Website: crate-barrel
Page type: payment
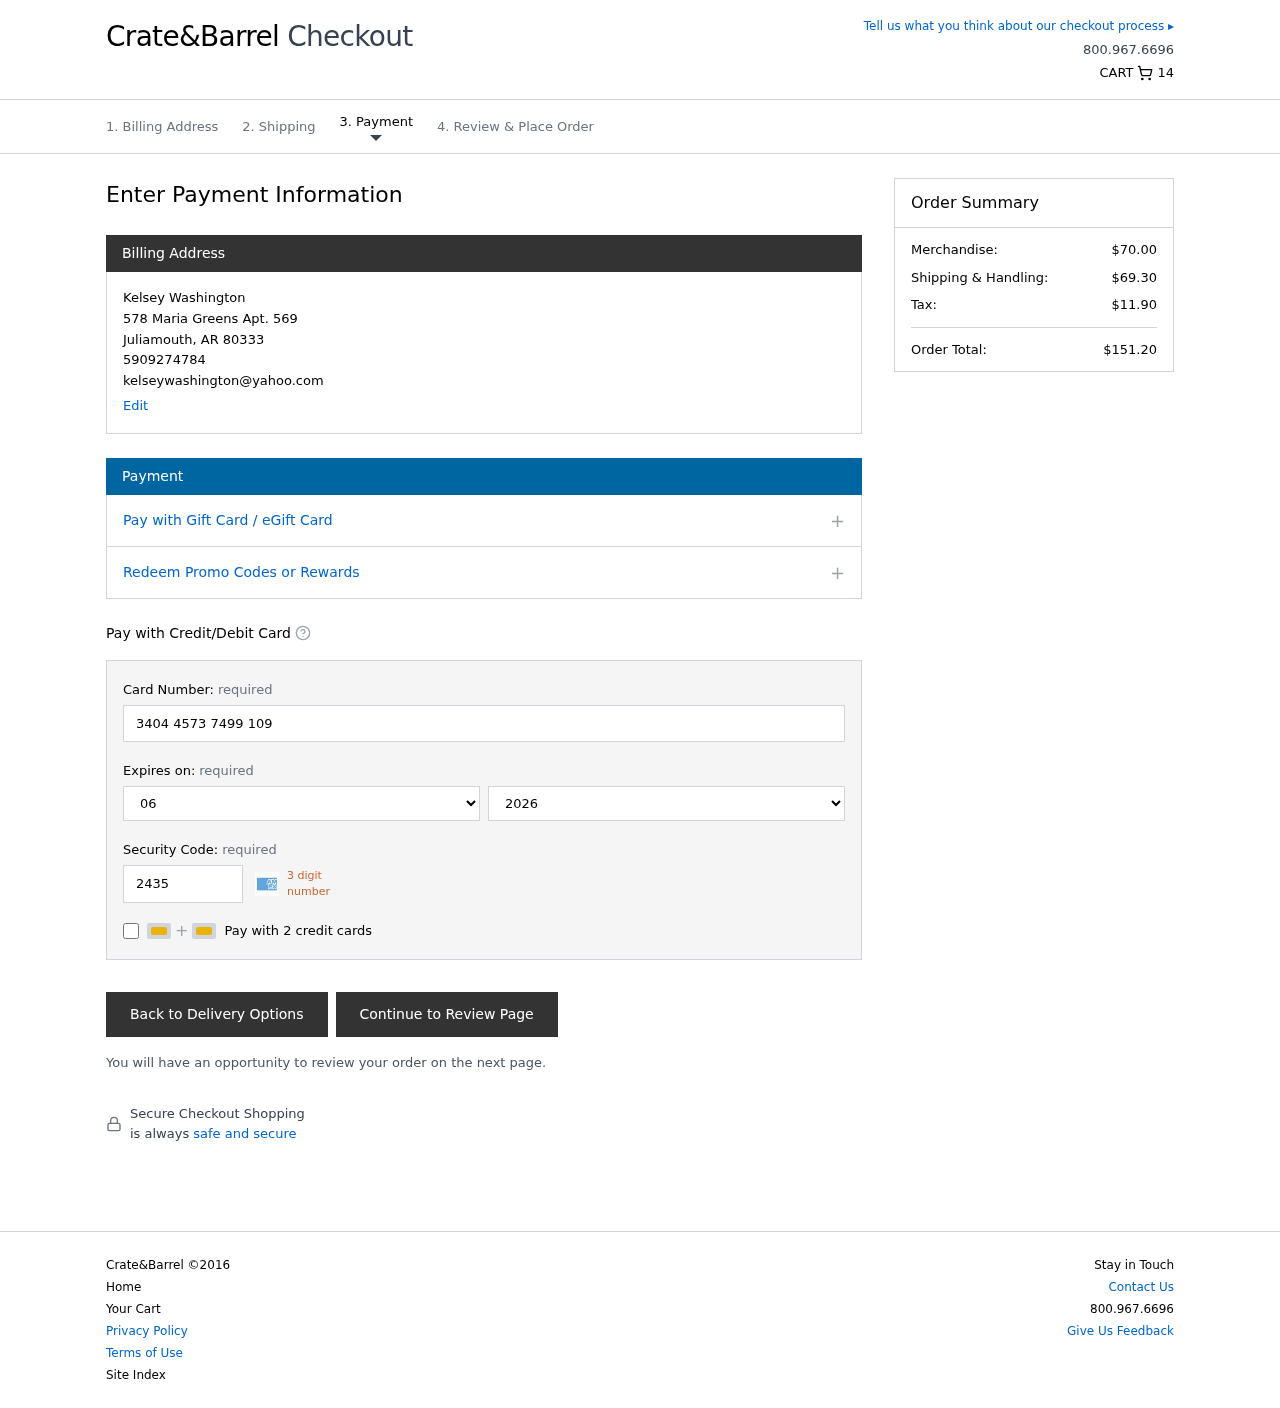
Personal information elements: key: PII_CARD_CVV
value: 2435
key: PII_CARD_EXPIRY_MONTH
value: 06
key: PII_CARD_EXPIRY_YEAR
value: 26
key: PII_CARD_NUMBER
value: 3404 4573 7499 109
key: PII_CITY
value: Juliamouth
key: PII_EMAIL
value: kelseywashington@yahoo.com
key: PII_FULLNAME
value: Kelsey Washington
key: PII_PHONE
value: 5909274784
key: PII_POSTCODE
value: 80333
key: PII_STATE_ABBR
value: AR
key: PII_STREET
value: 578 Maria Greens Apt. 569
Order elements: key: ORDER_NUM_ITEMS
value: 14
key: ORDER_SUBTOTAL
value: $70.00
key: ORDER_SHIPPING_COST
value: $69.30
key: ORDER_TAX
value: $11.90
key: ORDER_TOTAL
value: $151.20